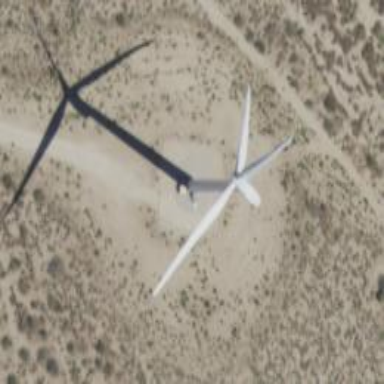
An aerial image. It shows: Wind turbine generator that utilizes wind as its source for generating electricity. It is of the horizontal axis type.